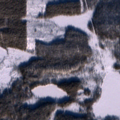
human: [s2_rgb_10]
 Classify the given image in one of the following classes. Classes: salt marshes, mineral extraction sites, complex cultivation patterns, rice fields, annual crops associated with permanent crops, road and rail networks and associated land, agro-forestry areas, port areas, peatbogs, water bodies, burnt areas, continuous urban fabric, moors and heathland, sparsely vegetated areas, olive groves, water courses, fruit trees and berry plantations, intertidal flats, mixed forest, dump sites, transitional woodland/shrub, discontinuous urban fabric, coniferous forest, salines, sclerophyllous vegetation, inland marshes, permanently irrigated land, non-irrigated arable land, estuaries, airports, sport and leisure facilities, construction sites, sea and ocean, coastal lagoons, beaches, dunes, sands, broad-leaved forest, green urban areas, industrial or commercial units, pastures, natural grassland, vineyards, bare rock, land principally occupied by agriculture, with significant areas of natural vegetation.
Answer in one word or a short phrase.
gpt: coniferous forest, mixed forest, transitional woodland/shrub, peatbogs